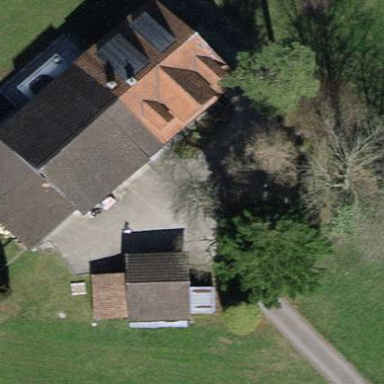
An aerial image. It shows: Farmyard area.